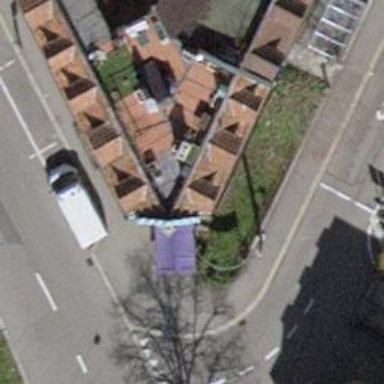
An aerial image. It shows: Convenience shop.